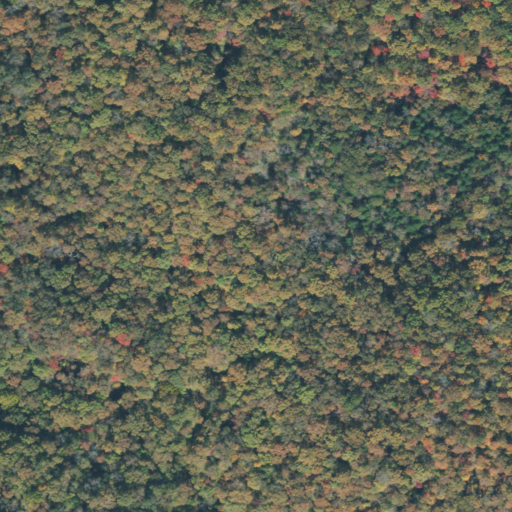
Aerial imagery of valley in Tennessee named Collins Cove containing deciduous forest and mixed forest